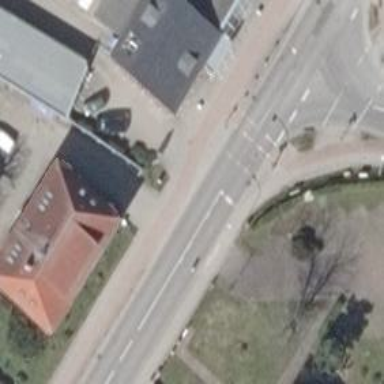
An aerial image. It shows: Road with traffic signals for signaling.